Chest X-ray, AP view. Patient: 38 years old, sex M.
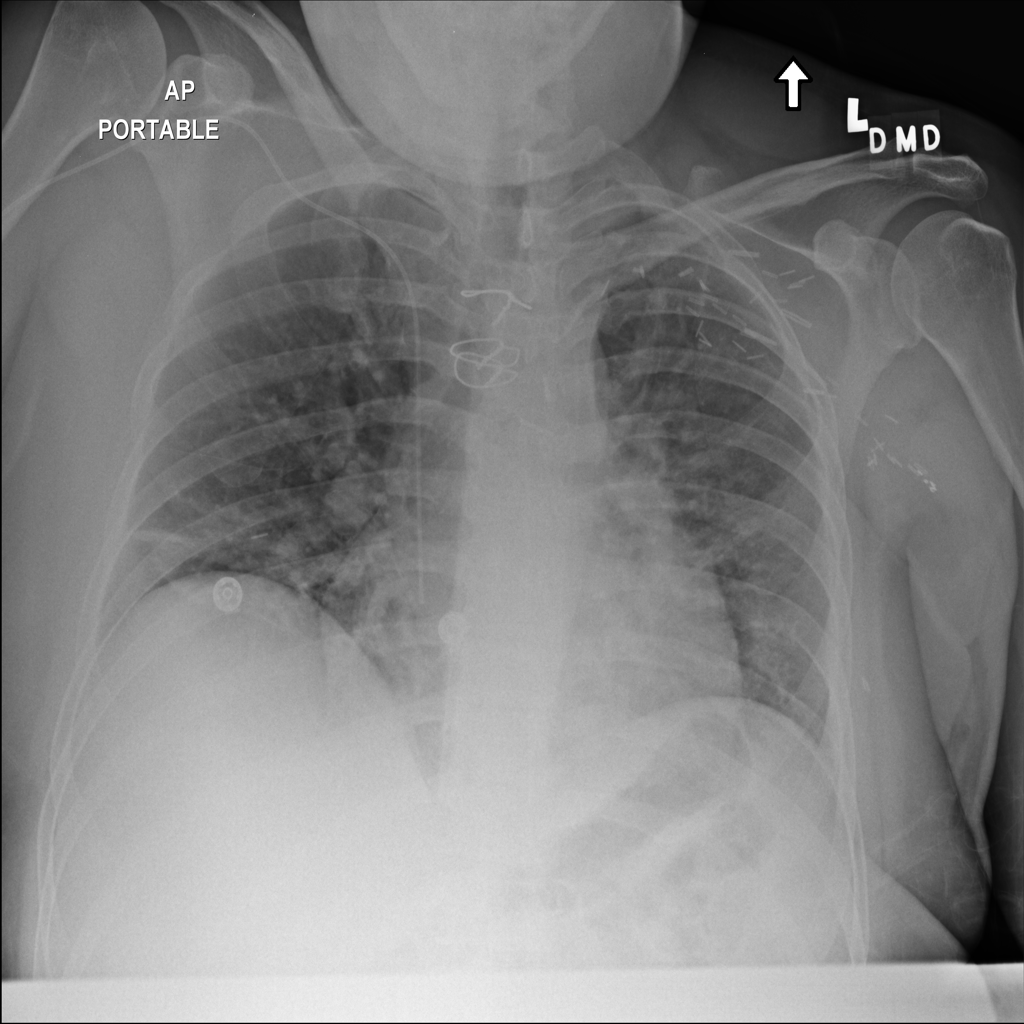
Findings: No Finding